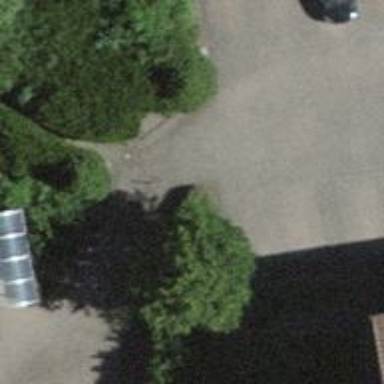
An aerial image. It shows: Bollard barrier.